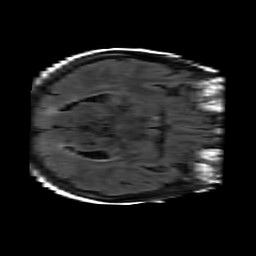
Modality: FLAIR
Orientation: axial
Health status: ill
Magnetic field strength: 3 T